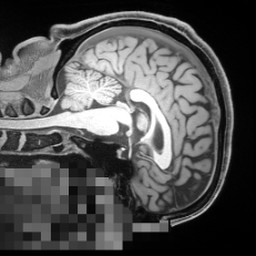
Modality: T1w
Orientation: sagittal
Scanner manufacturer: siemens
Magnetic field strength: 3 T
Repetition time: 2.55 s